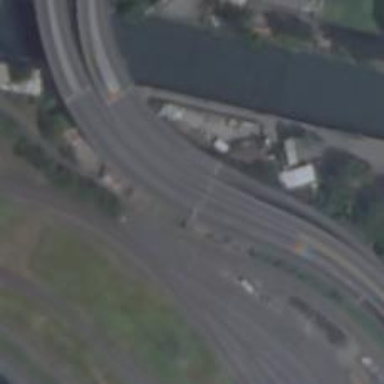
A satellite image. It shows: Viaduct bridge over motorway link.